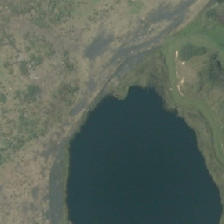
Land cover: lake_pond